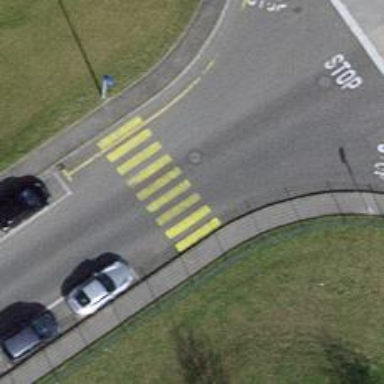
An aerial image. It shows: Marked crossing on footway.